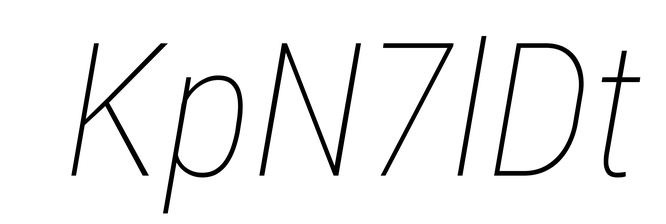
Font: Roboto-Italic_Condensed_Thin_Italic